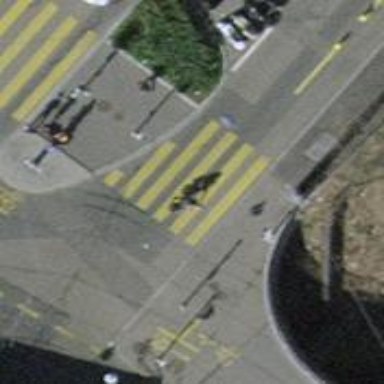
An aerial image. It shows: Kerb barrier.